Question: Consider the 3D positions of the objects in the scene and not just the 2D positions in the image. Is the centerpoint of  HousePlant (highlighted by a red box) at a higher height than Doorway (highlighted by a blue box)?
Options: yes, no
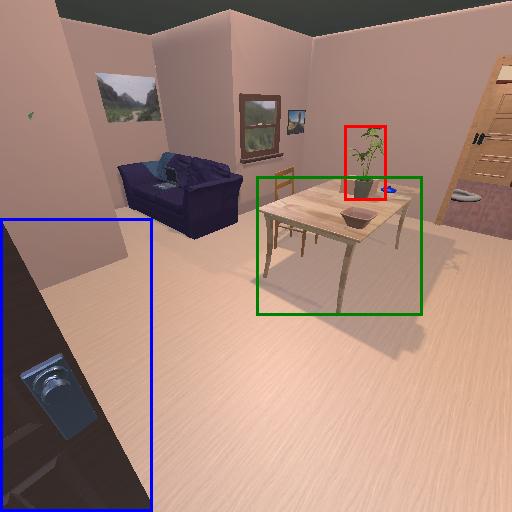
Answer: yes